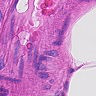
Metastatic tissue present: no